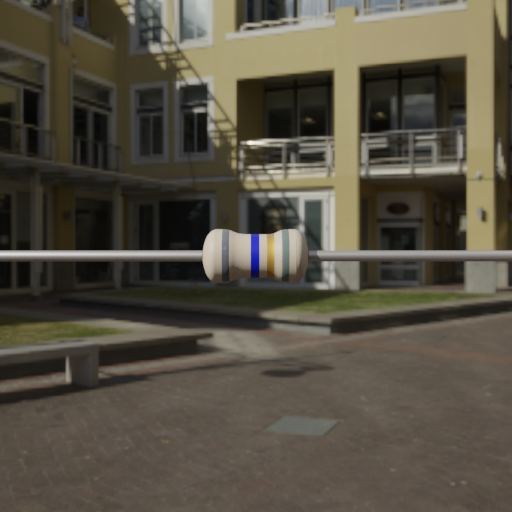
Resistor colour bands (in order): gray, blue, gold, gray